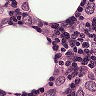
Metastatic tissue present: yes